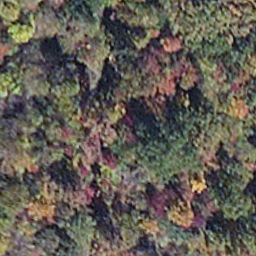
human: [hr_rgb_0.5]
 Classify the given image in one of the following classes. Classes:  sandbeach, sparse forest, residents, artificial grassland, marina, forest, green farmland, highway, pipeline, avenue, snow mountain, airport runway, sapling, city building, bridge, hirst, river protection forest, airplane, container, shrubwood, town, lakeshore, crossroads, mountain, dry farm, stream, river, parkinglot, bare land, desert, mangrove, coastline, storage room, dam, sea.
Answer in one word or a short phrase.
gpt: mangrove